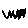
Label: zigzag